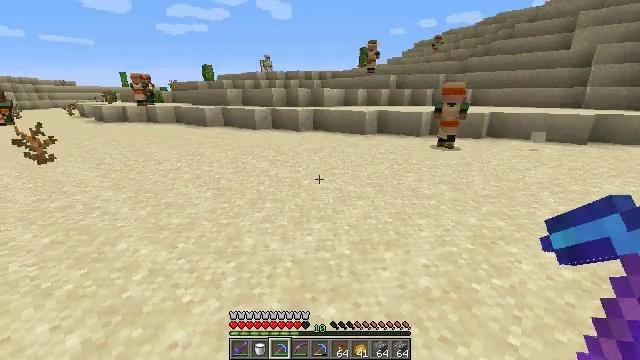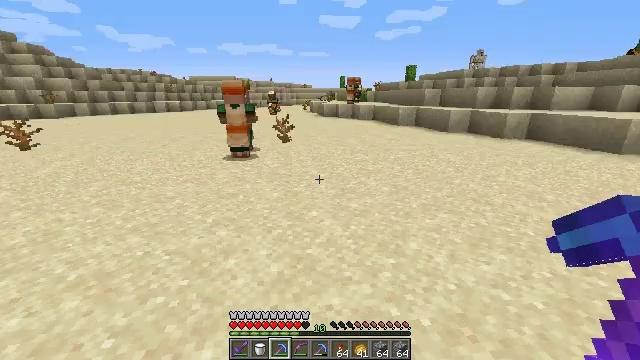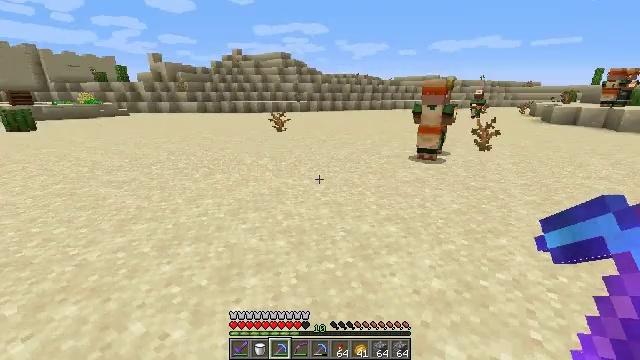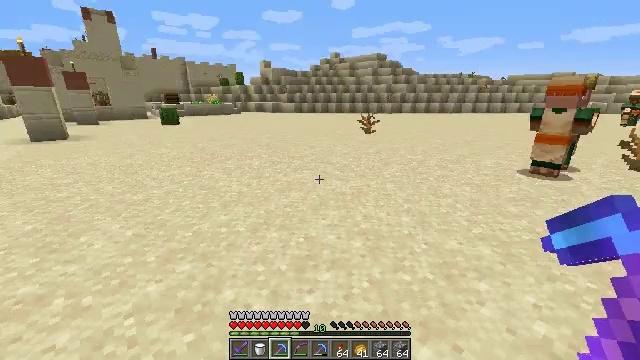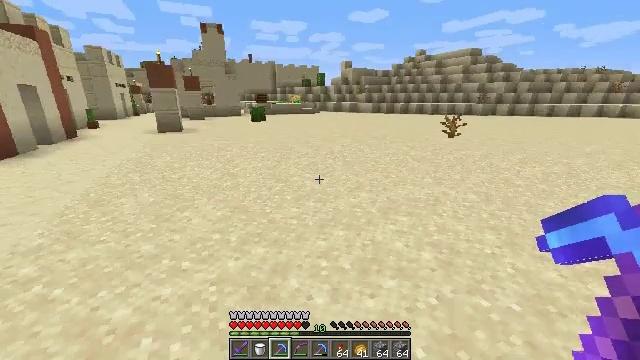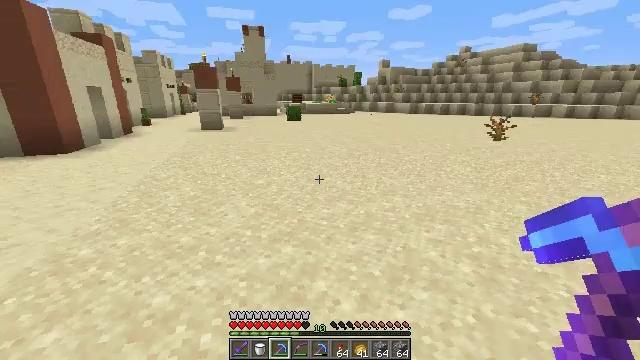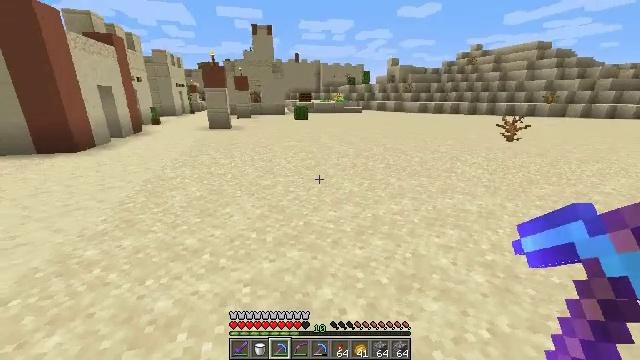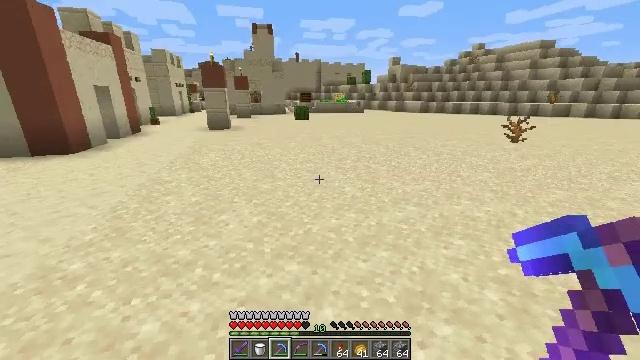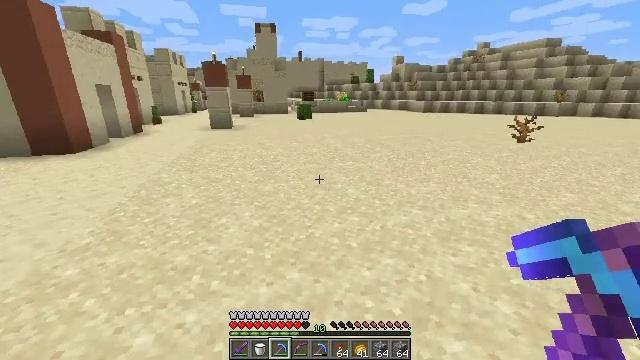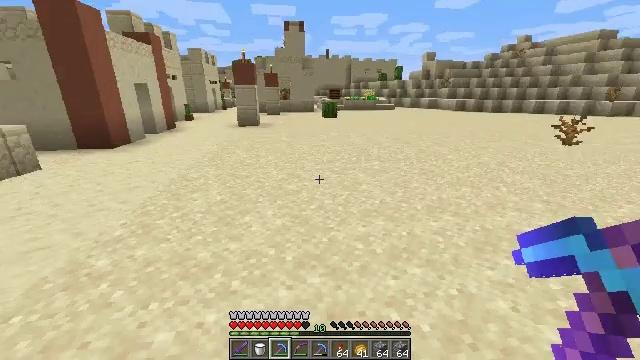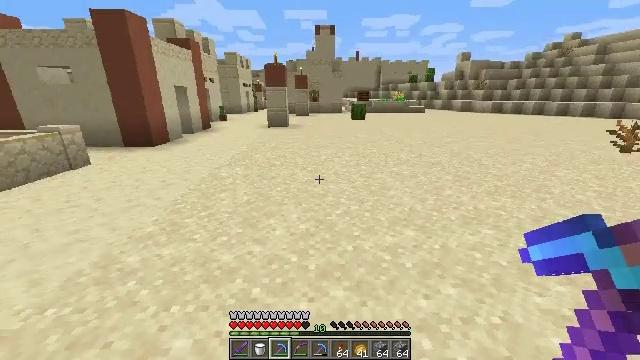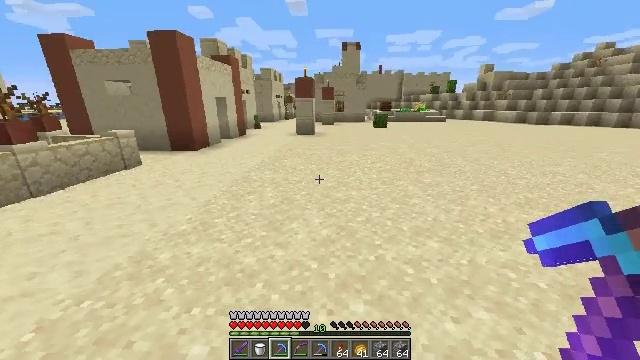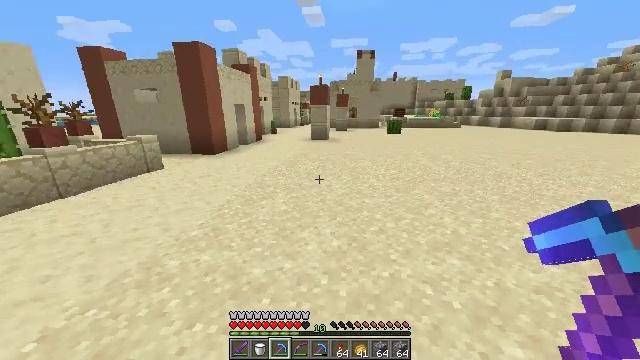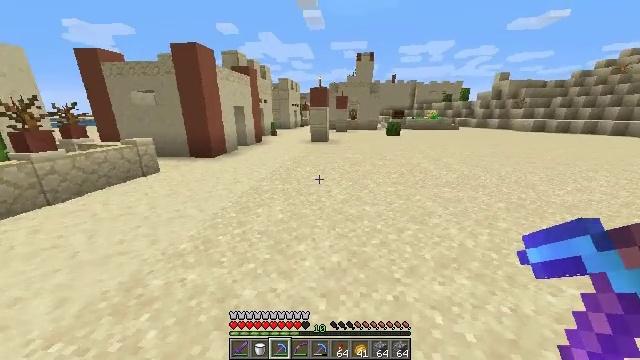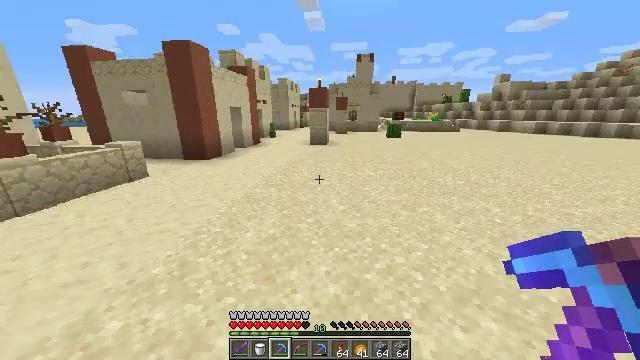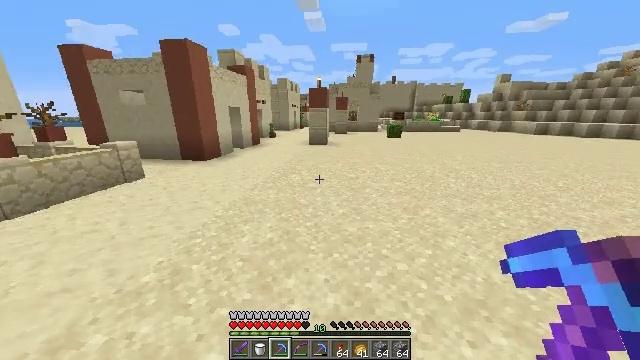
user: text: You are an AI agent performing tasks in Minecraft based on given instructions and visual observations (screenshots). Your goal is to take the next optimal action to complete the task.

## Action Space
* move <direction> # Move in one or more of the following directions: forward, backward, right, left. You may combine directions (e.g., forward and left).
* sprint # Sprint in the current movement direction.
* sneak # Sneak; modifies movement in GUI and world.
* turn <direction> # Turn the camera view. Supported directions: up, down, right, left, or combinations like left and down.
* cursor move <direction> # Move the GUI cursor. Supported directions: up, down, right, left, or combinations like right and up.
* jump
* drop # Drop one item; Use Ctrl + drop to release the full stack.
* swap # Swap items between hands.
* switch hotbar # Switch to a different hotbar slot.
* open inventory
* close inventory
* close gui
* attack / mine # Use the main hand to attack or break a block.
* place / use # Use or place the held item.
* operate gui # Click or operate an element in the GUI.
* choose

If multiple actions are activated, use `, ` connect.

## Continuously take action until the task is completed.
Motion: motion action
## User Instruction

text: Break the hay block to collect it.
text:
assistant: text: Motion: turn left
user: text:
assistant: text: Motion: turn left
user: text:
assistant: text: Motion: turn left
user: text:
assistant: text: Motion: turn left
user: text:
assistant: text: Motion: move forward, turn left
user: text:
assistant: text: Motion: move forward, turn left
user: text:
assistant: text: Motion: move forward
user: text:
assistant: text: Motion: no_op
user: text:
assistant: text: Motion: move forward, turn left
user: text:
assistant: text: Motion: move forward, turn left
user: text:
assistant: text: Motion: move forward, turn left
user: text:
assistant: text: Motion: move forward, turn left and up
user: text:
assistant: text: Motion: move forward
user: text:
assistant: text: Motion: move forward
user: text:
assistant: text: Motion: move forward
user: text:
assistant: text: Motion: move forward
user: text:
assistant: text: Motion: move forward
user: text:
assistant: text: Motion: move forward
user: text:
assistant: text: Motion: move forward
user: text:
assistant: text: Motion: move forward, turn left and down
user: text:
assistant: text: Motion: move forward, turn left
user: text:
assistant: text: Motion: move forward, turn left
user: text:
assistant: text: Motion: move forward, turn left
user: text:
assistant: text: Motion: move forward, turn left
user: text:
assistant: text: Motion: move forward, turn left
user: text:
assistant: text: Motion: move forward, turn left
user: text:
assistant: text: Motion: move forward, turn left
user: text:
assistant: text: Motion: move forward
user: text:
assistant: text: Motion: move forward
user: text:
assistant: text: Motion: move forward